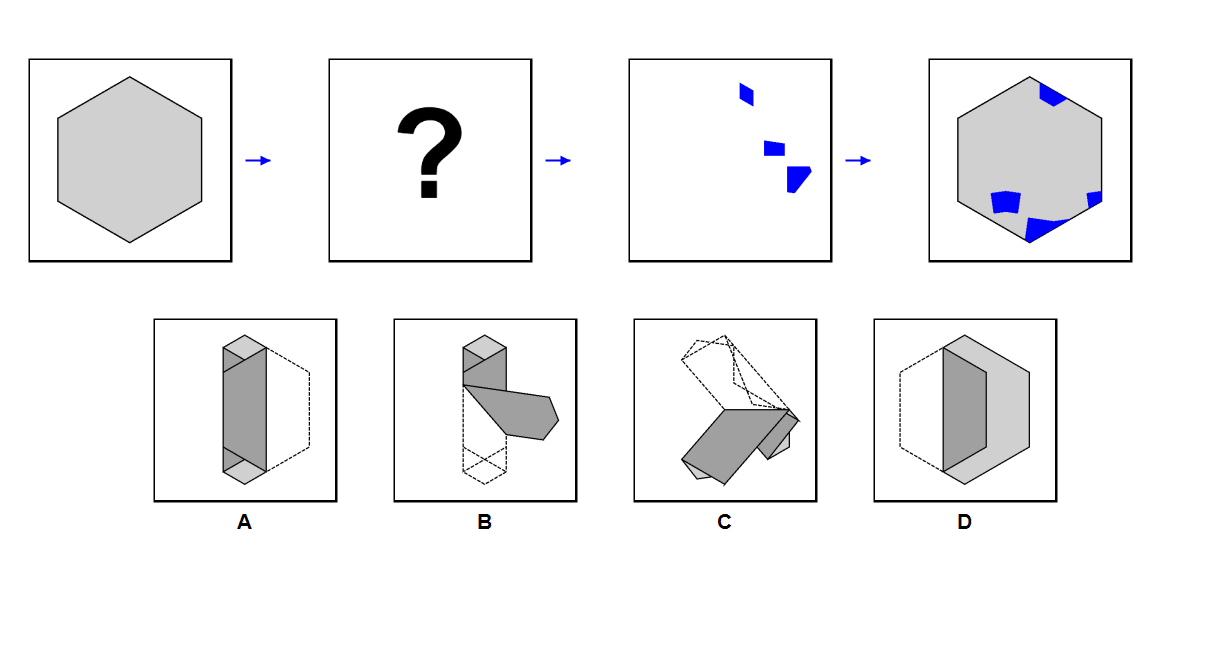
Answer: C